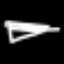
Label: diamond